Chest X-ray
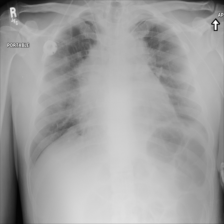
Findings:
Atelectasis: negative
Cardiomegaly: negative
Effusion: negative
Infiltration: negative
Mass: negative
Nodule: negative
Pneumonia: negative
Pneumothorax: negative
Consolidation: negative
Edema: negative
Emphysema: negative
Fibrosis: negative
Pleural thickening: negative
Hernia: negative